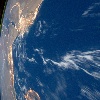
Label: water